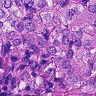
Metastatic tissue present: yes